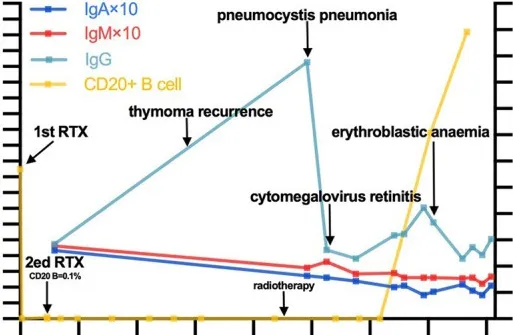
The timeline of this patient's course and the trend of CD20+ B cell as well as immunoglobulin level. IgA, immunoglobulin A; IgM, immunoglobulin M; IgG, immunoglobulin M.
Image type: pathology (immunostaining)